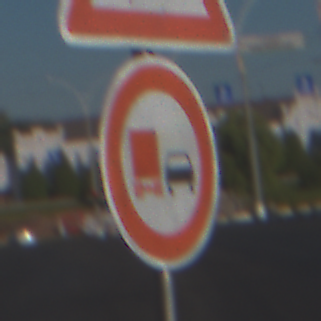
Verkehrszeichen: UeberholverbotKraftfahrzeuge
Zusatzzeichen oben: SeitenwindVonLinks
Umgebung: Outdoor, Urban
Tageszeit: MorningAfternoon
Wetter: Clear
Licht: Natural
Jahreszeit: NotSpecified
Kontrast: HighContrast